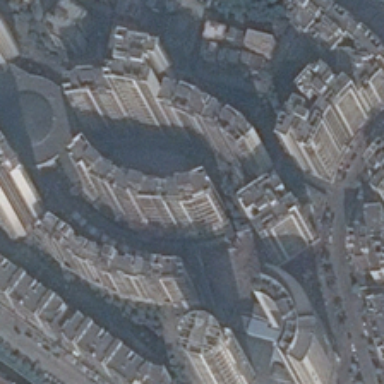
Many tall buildings are in a commercial area .